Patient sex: M
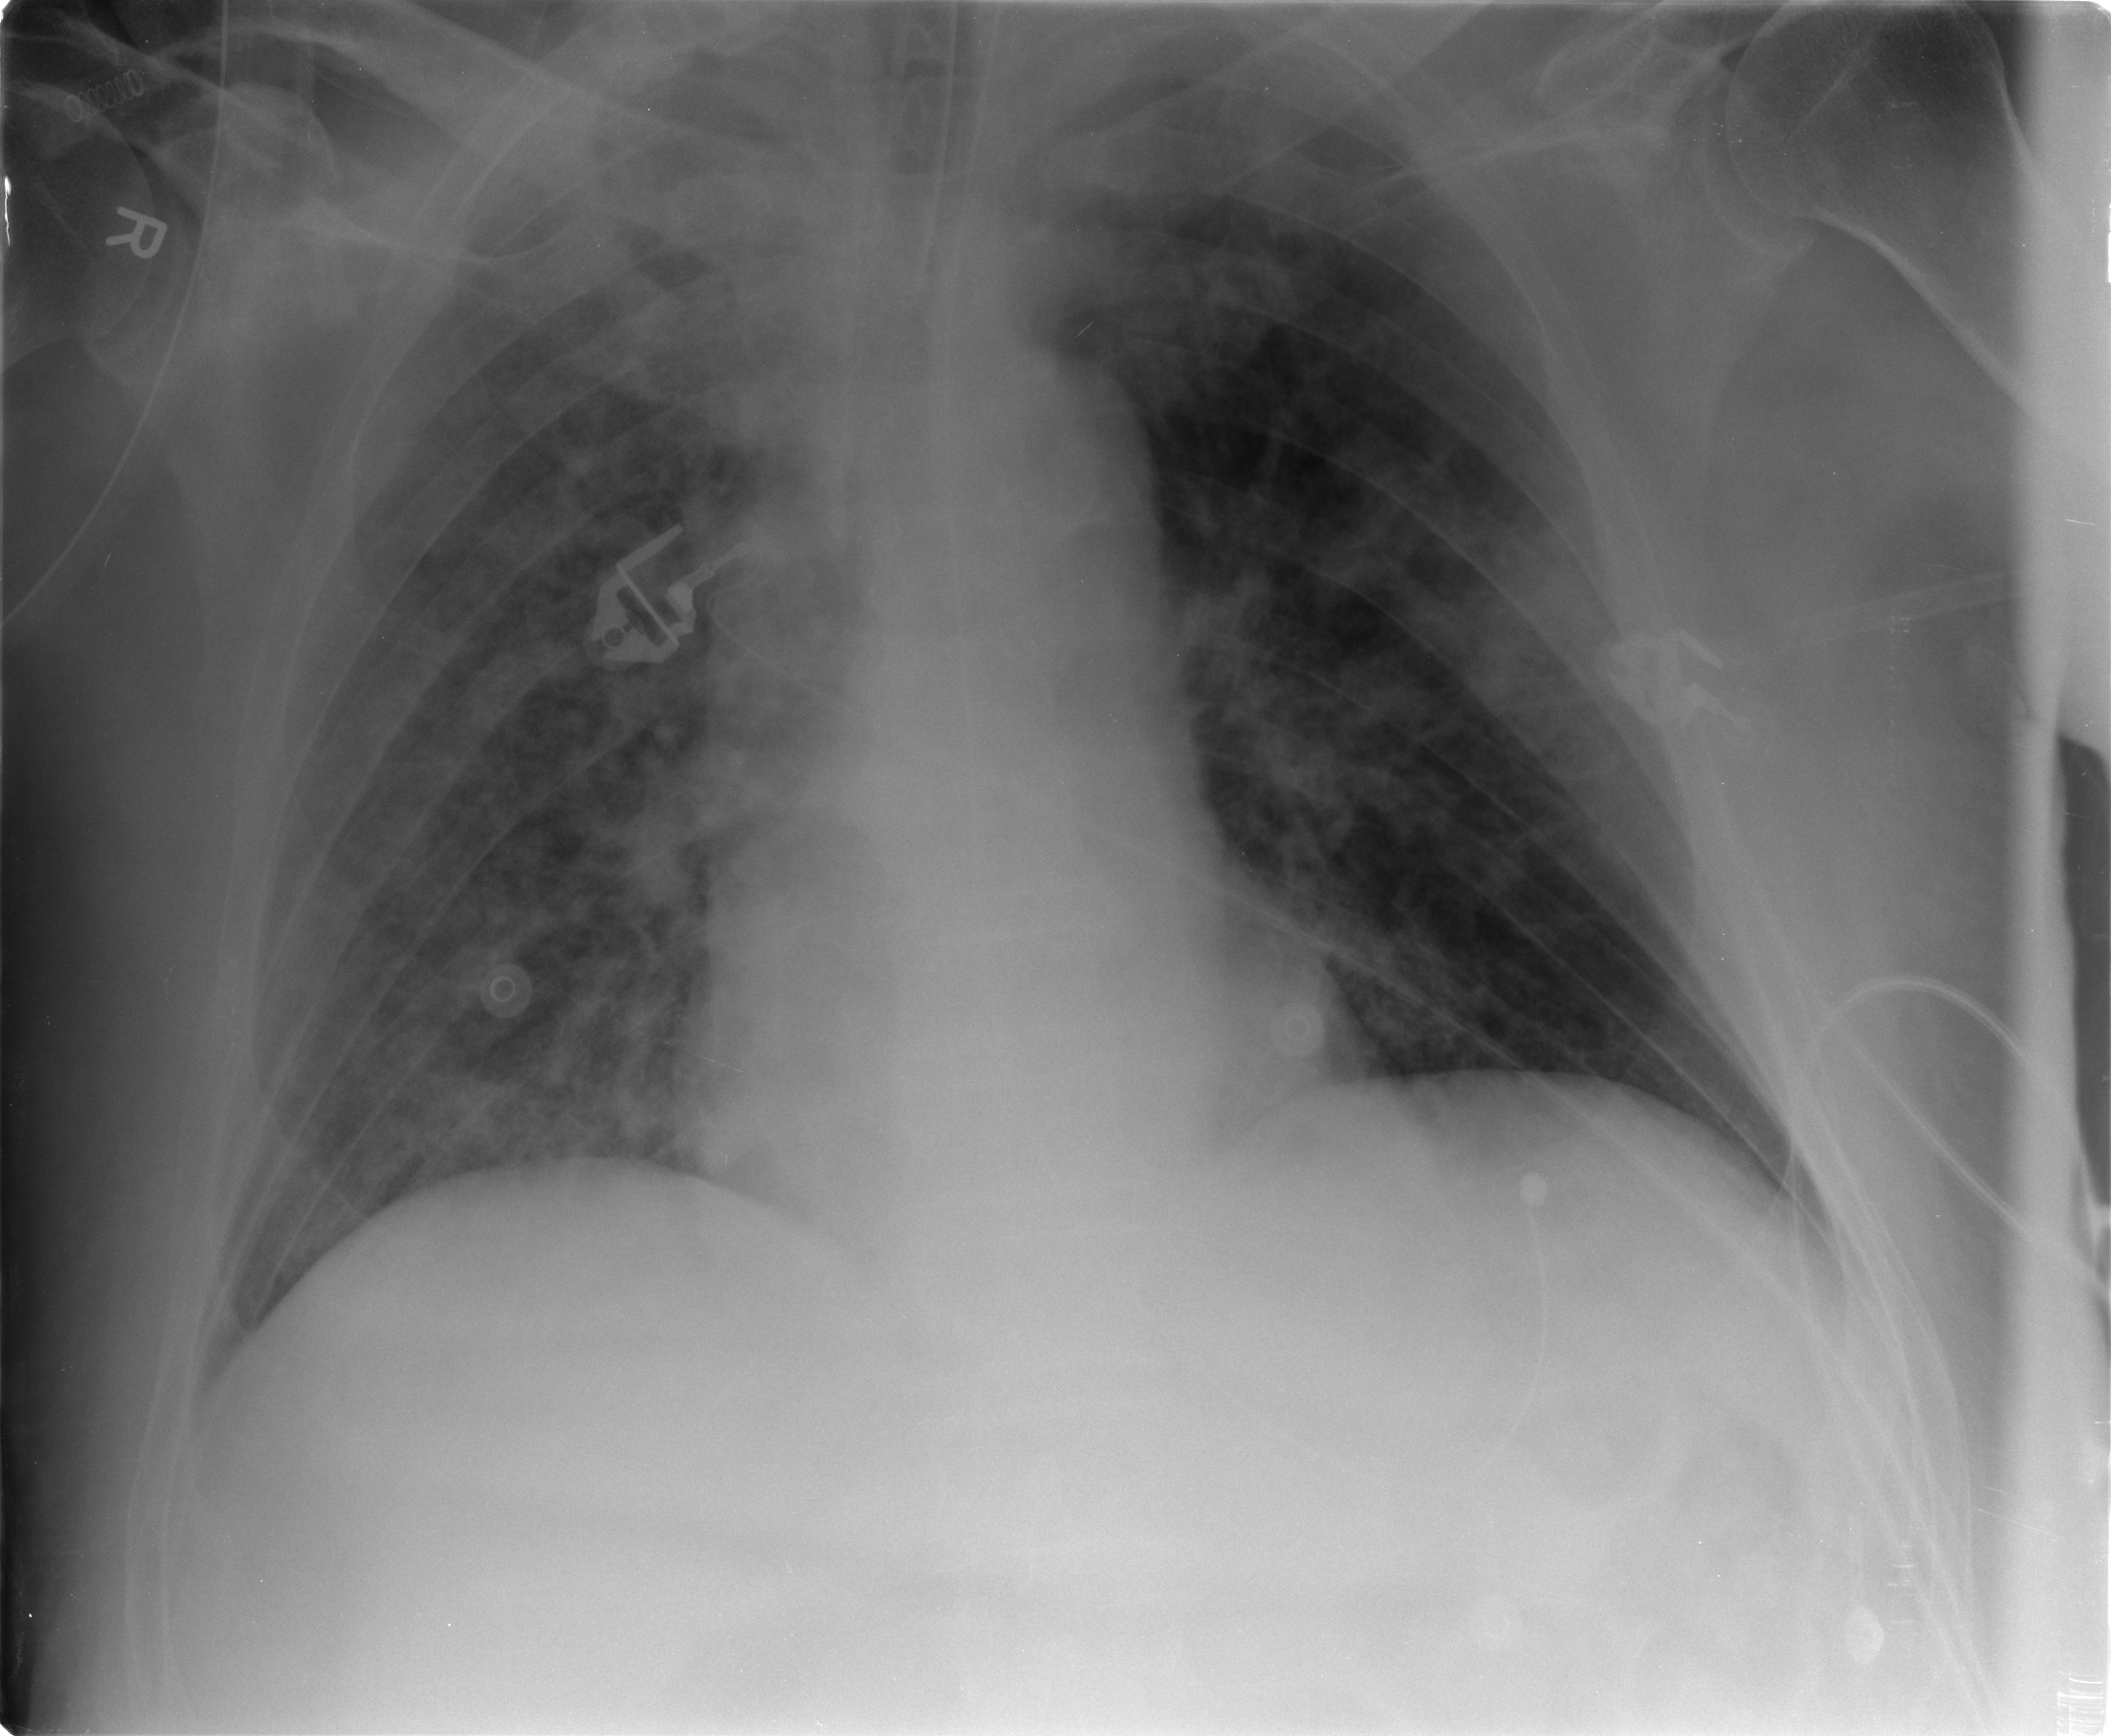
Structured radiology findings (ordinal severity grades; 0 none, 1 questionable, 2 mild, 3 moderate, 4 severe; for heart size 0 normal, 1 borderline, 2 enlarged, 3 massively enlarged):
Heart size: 0
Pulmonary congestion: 2
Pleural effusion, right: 1
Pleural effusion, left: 0
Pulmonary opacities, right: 4
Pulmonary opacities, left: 2
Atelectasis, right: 2
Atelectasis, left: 2